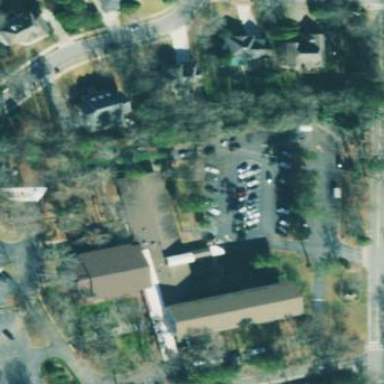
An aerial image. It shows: Building that is place of worship.